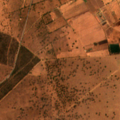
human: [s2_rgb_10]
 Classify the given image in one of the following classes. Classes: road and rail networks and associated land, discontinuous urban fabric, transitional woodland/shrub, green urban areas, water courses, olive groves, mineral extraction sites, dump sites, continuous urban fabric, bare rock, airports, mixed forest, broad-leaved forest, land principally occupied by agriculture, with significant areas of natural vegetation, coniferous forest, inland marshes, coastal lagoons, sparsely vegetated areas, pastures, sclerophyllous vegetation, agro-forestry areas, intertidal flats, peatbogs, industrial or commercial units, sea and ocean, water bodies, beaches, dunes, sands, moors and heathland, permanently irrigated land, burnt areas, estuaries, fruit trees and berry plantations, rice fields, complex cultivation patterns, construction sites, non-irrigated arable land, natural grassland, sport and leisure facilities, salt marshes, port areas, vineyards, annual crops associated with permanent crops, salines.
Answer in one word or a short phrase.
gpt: non-irrigated arable land, pastures, complex cultivation patterns, agro-forestry areas, transitional woodland/shrub